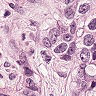
Metastatic tissue present: yes